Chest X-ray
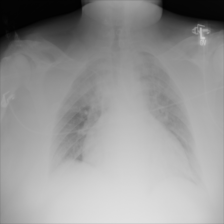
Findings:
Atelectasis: negative
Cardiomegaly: positive
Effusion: negative
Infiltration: negative
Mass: negative
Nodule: negative
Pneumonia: negative
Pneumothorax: negative
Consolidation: negative
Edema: negative
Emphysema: negative
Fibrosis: negative
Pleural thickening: negative
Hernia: negative